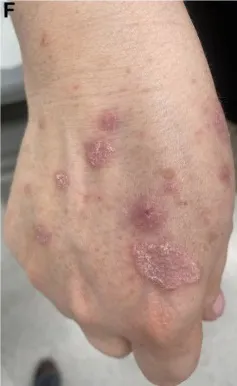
(E, F) Lesions on the patient's hands after 2 weeks of systemic steroid therapy.
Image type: medical_photograph (skin_photograph)